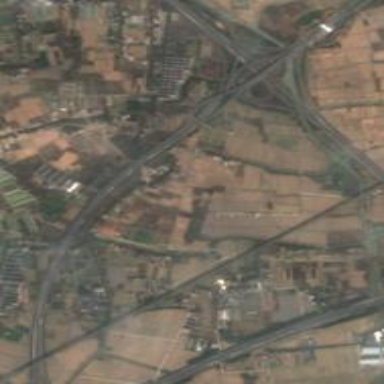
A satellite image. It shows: Motorway junction.